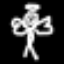
Label: angel